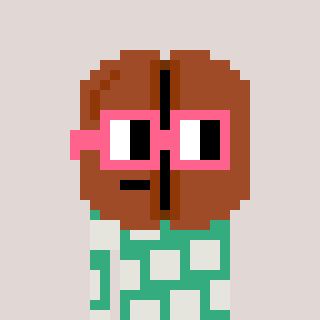
a pixel art character with square pink glasses, a coffeebean-shaped head and a teal-colored body on a warm background